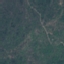
Land use / land cover class: HerbaceousVegetation